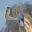
Label: 4